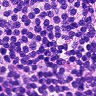
Metastatic tissue present: no